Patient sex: F
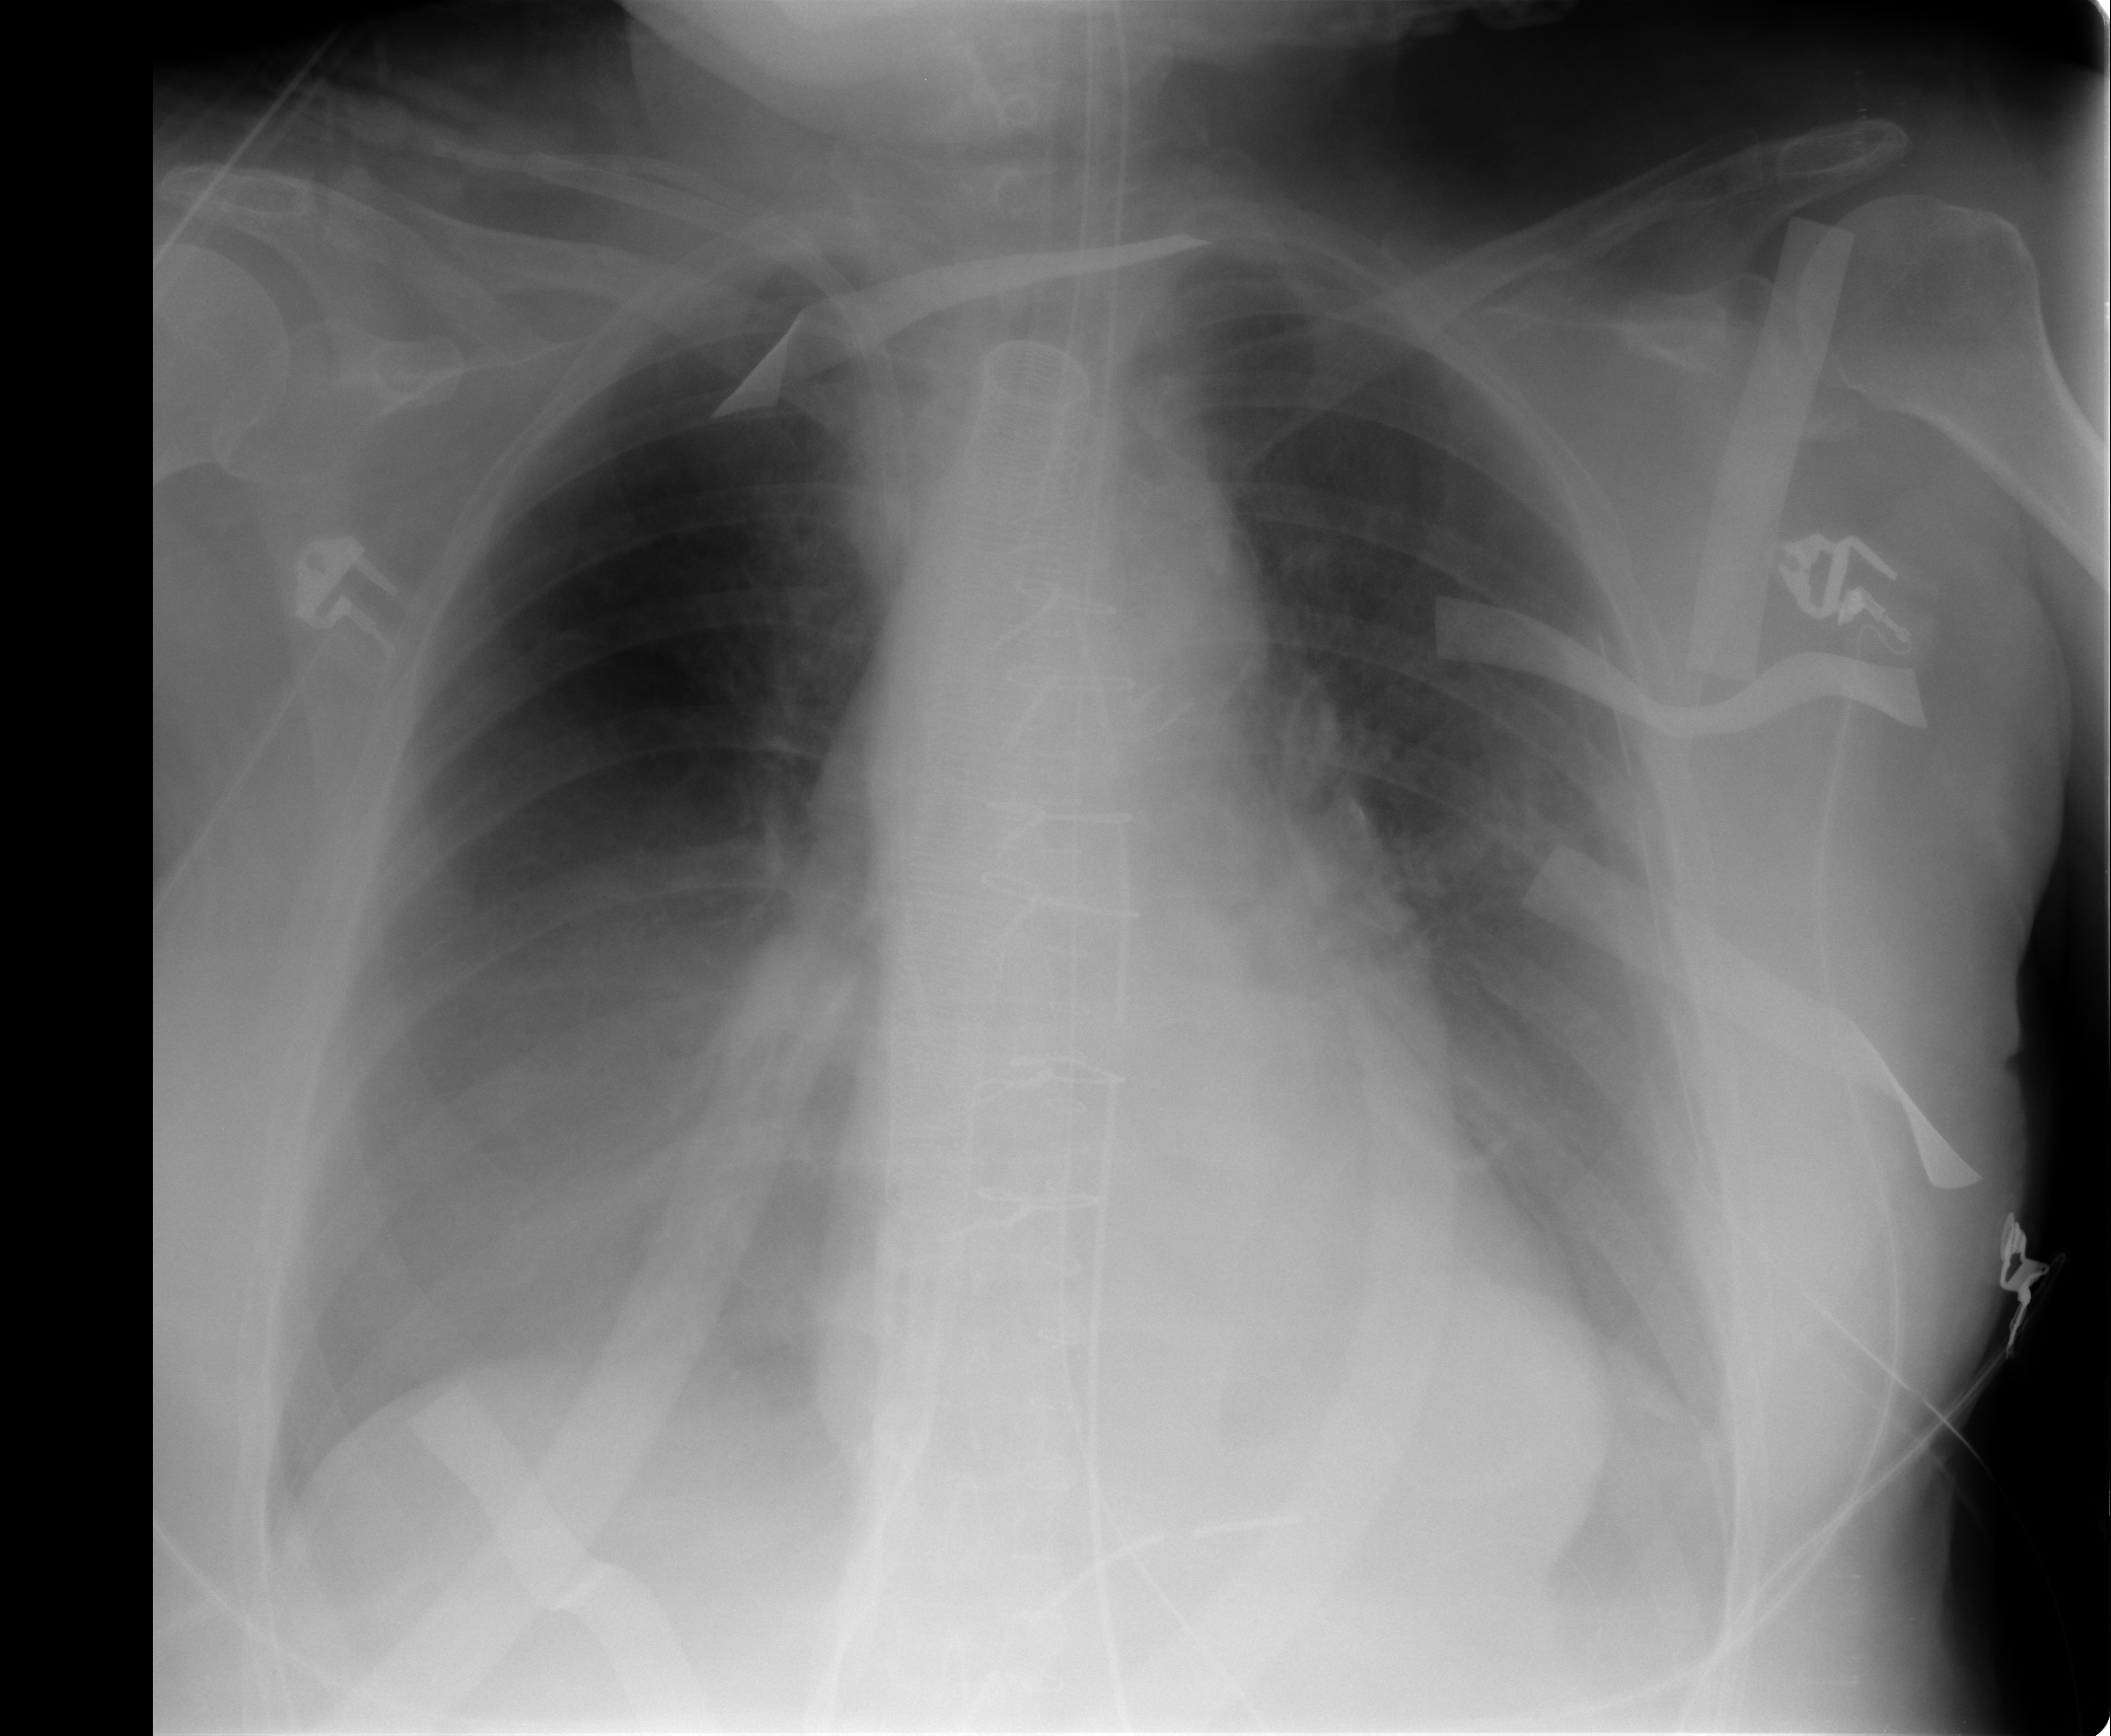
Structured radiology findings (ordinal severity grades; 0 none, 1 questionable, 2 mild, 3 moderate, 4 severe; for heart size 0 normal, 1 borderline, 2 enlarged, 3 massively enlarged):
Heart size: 0
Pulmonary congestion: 0
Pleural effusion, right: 2
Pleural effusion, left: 2
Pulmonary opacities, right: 0
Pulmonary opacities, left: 1
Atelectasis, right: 2
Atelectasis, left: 2